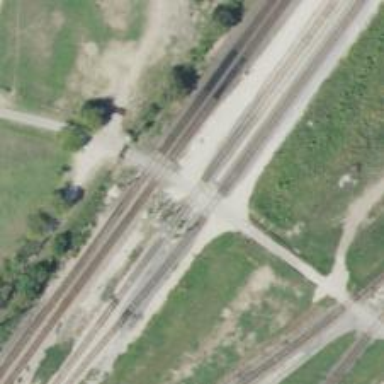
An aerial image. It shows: Level crossing along the railway.